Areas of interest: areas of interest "Yuèchí Jade Screen Lake"
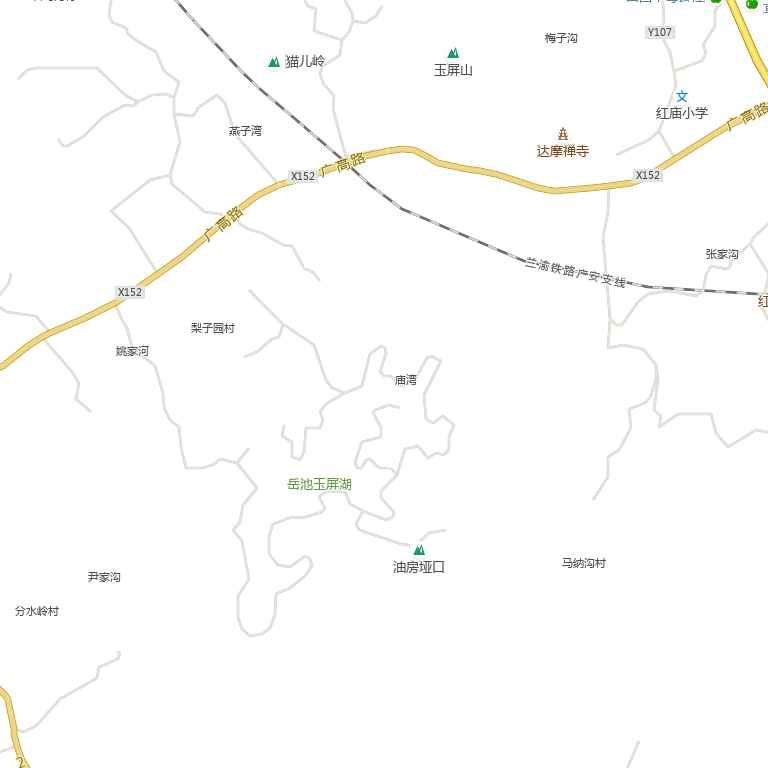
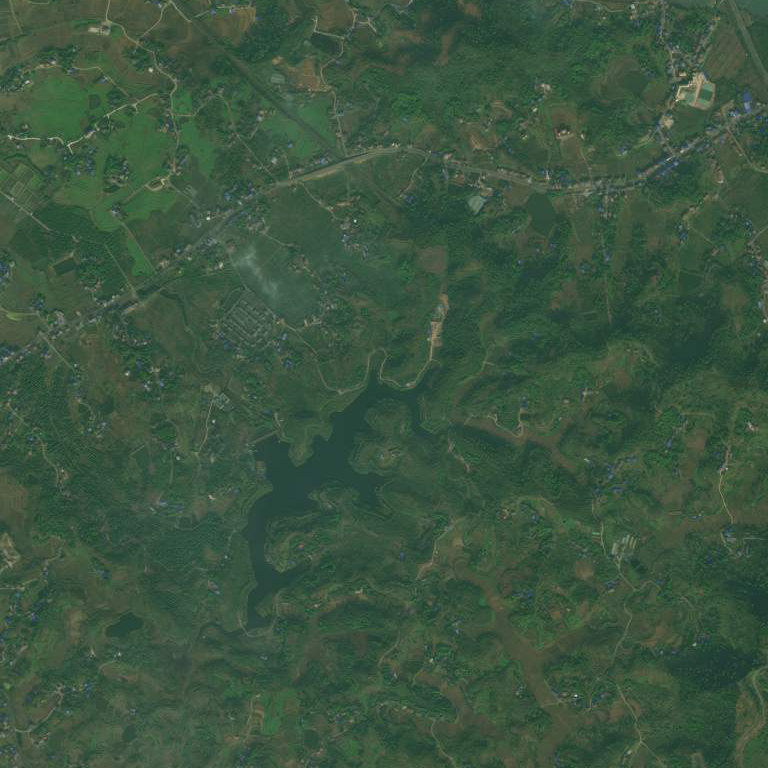